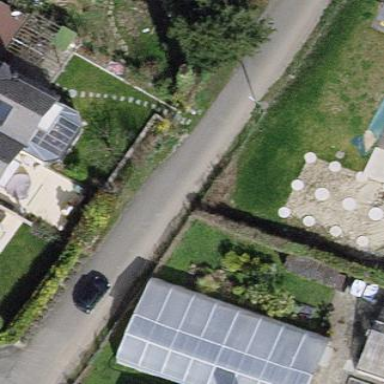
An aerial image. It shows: Garden surrounded by fence.